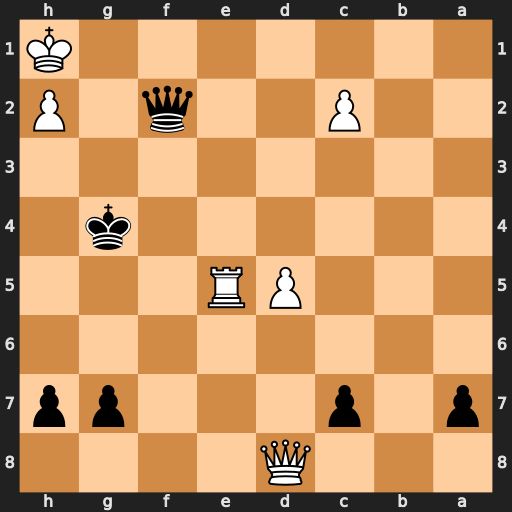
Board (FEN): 3Q4/p1p3pp/8/3PR3/6k1/8/2P2q1P/7K
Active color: b
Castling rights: -
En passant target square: -
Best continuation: Qf1#